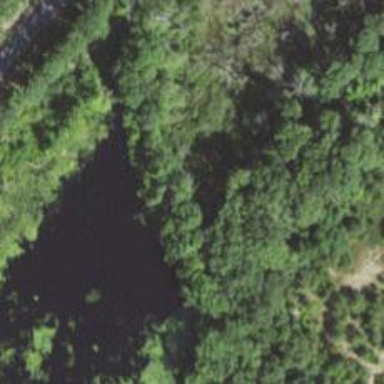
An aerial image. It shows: Culvert tunnel.